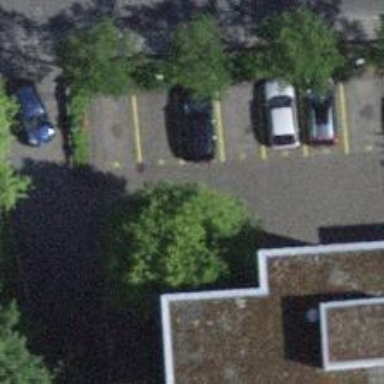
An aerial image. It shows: Car-sharing service available at this location.